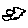
Label: bird